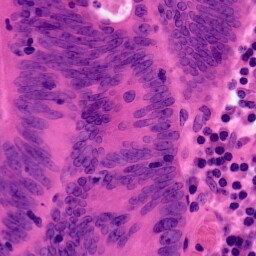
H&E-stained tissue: Colon